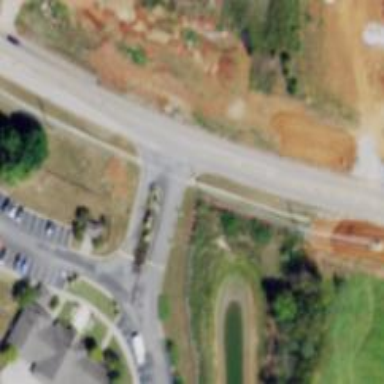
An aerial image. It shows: Stop road.